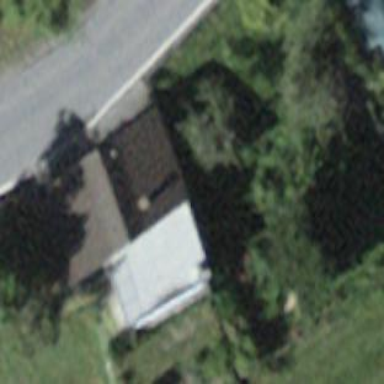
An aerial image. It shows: Detached building.